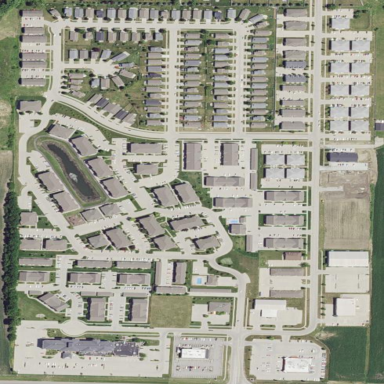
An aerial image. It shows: Neighborhood.